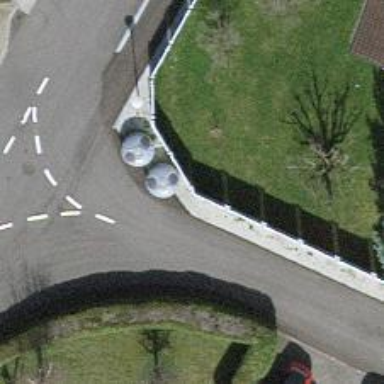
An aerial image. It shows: Hedge barrier.